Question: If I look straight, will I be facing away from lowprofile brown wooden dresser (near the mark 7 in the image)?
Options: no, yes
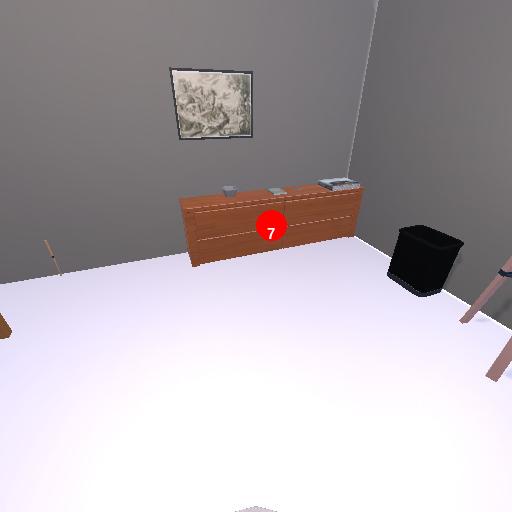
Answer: no